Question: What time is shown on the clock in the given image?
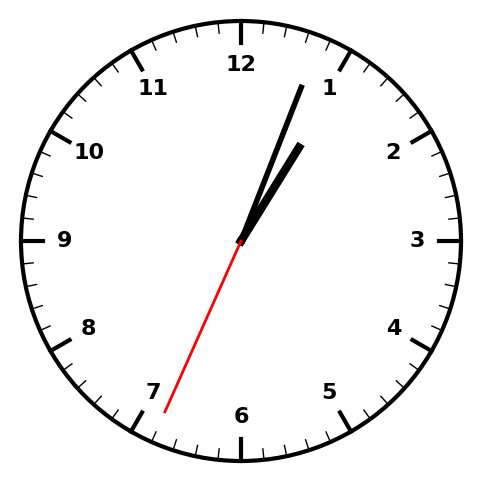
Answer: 01:03:34